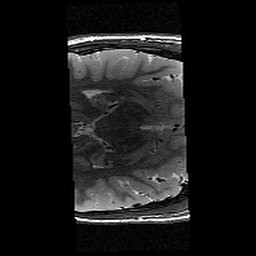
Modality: T2w
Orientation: axial
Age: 12
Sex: male
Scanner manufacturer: siemens
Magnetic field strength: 3 T
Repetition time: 9.23 s
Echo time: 0.067 s